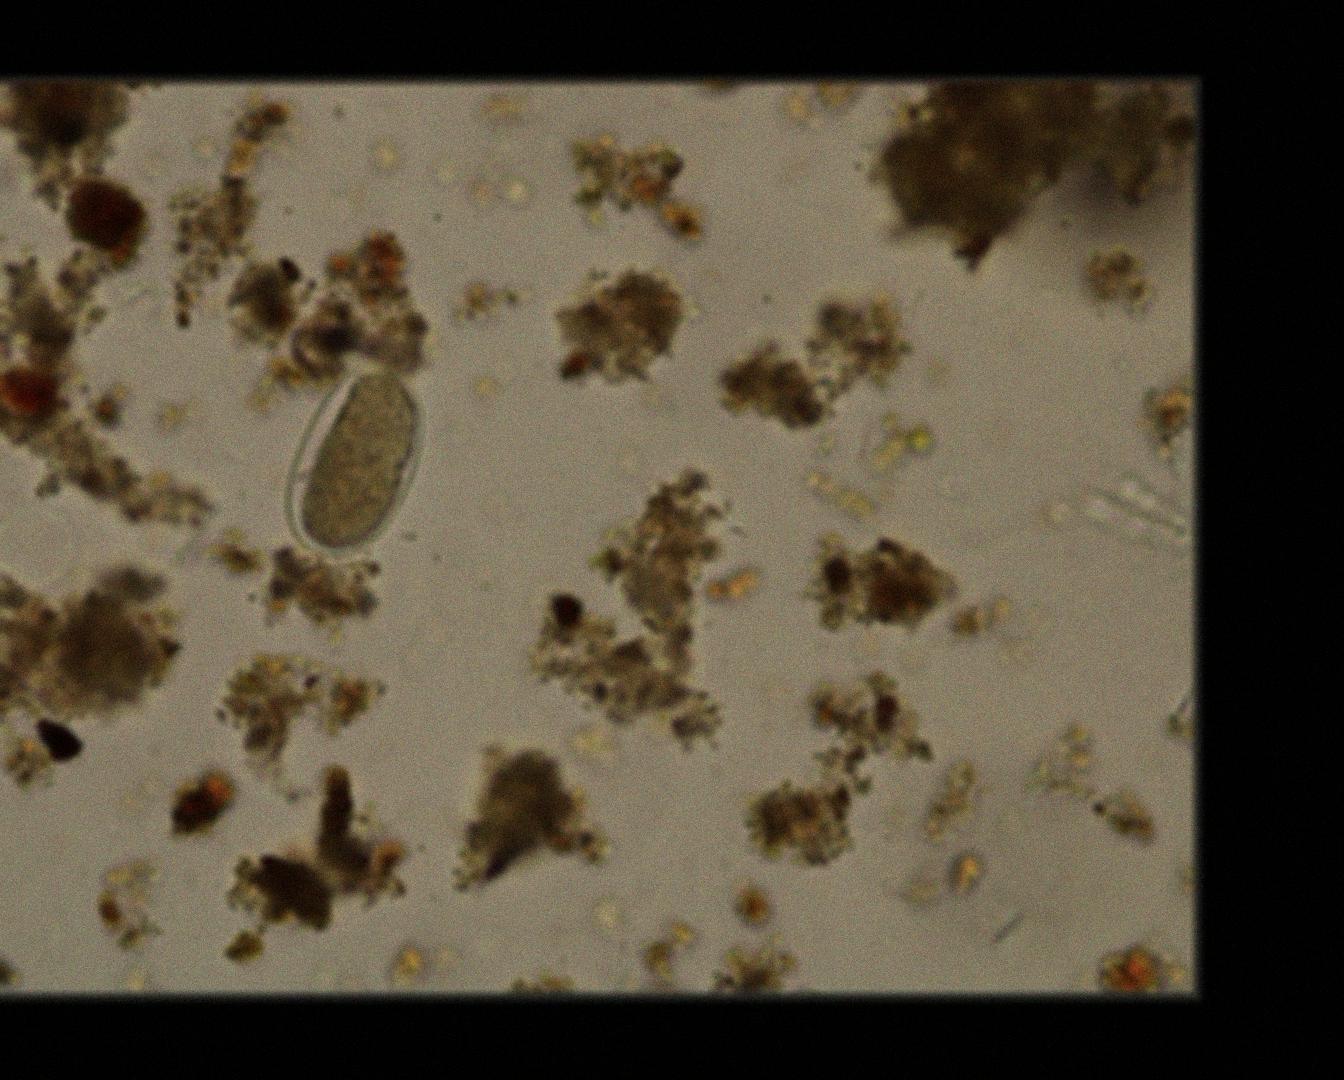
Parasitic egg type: Hookworm egg